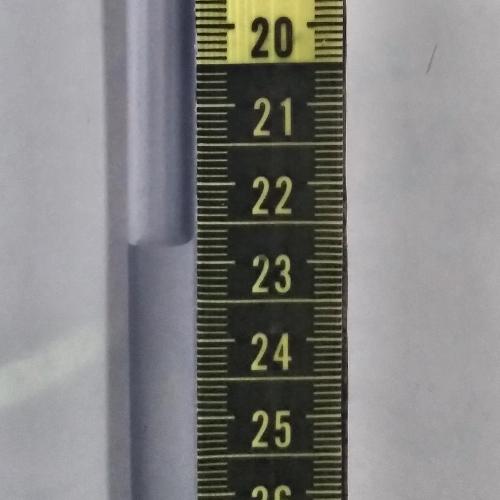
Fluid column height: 22.7 cm